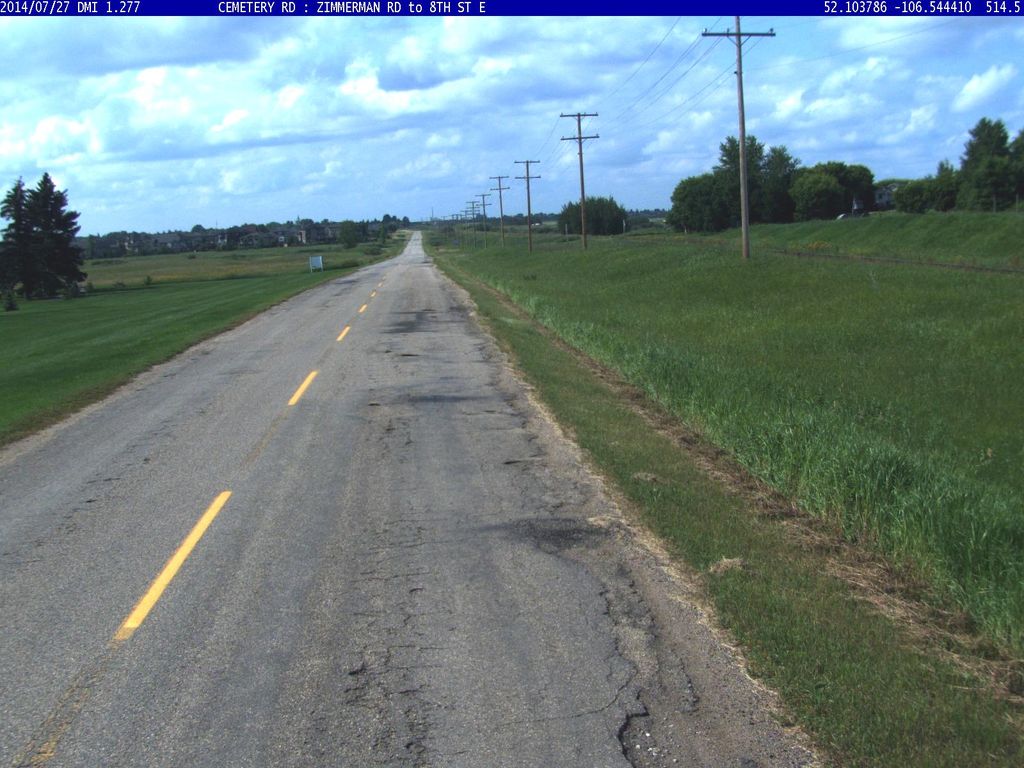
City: saskatoon